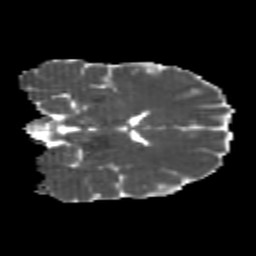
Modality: MD
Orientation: coronal
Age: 21
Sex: male
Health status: healthy
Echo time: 0.074 s